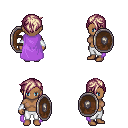
a pixel art fantasy rpg character, female body template, human, dark skin, lavender cape, white pants, white blonde pixie cut hairstyle, white cloth bracers, shield, four views (front, back, left, right), 2x2 character sprite sheet, small pixel art, hard edges, no anti-aliasing